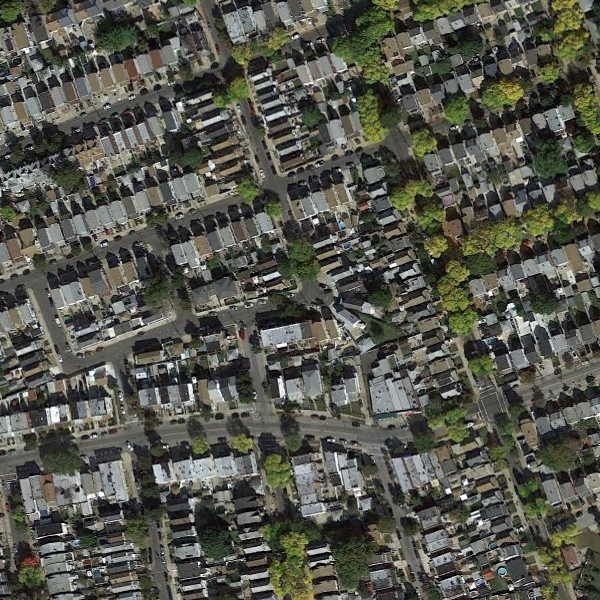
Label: DenseResidential